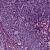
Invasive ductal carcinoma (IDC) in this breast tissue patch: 0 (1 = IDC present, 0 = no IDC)